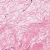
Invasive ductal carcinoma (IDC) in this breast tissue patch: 0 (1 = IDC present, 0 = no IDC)